Field crop: maize
Growth stage: 1
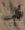
Species: atriplex